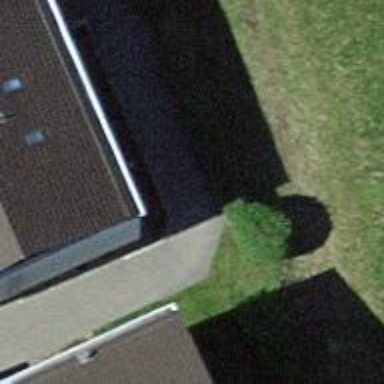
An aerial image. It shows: Paved footway.